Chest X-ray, AP view. Patient: 32 years old, sex F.
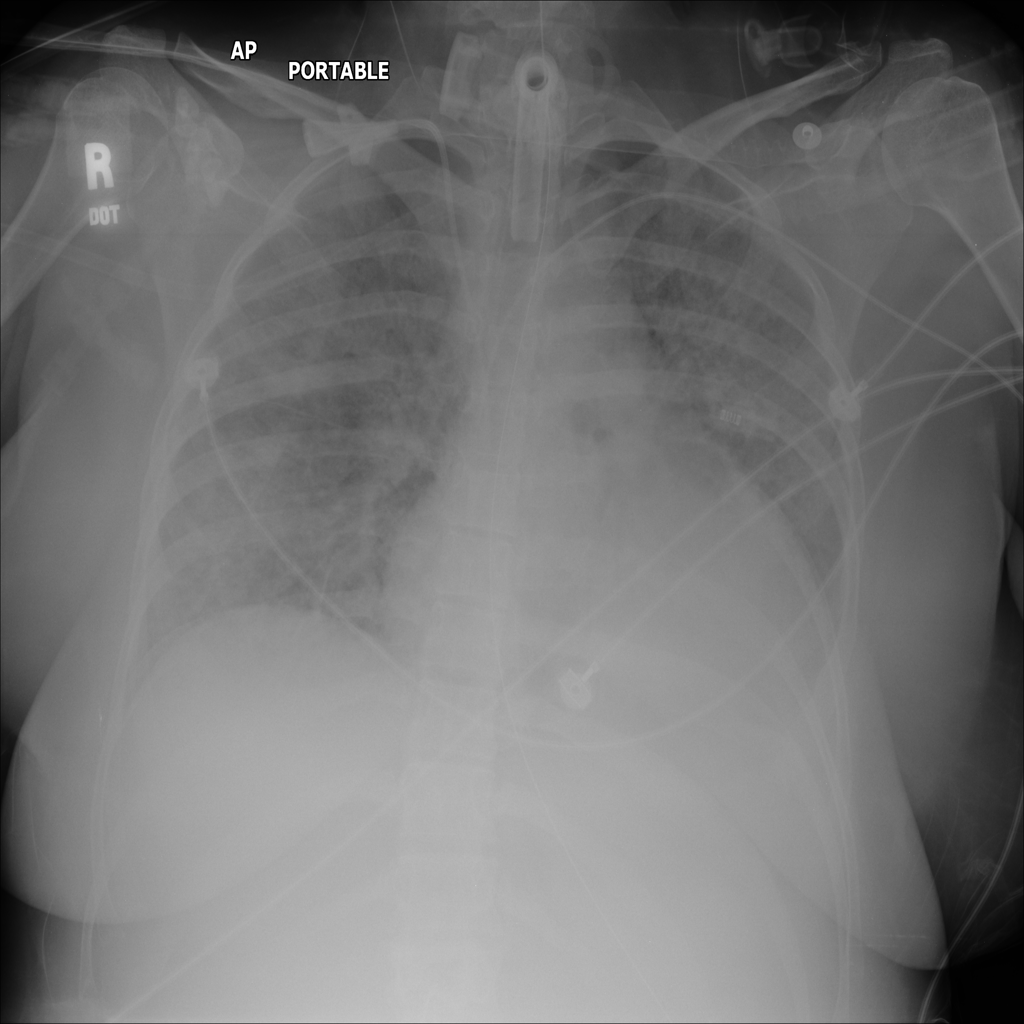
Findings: Infiltration, Nodule